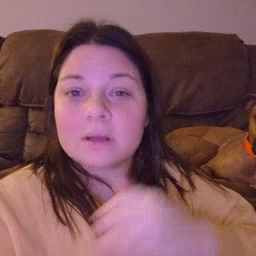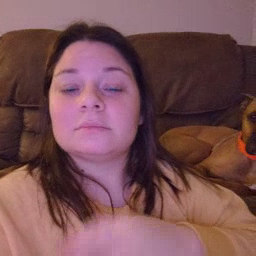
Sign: pajamas